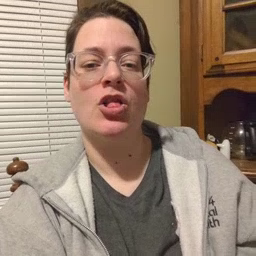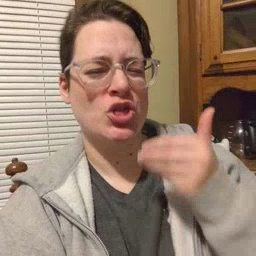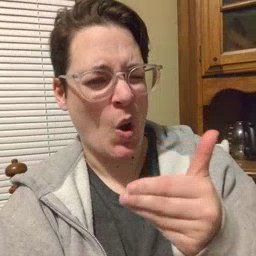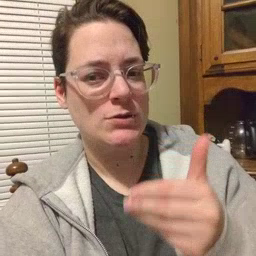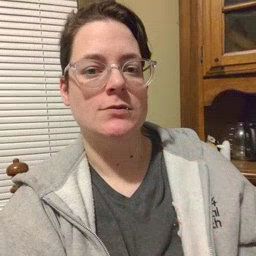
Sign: close